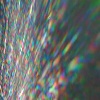
Label: sunburn